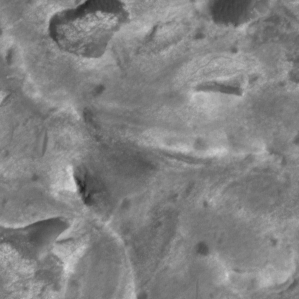
Label: non_frost